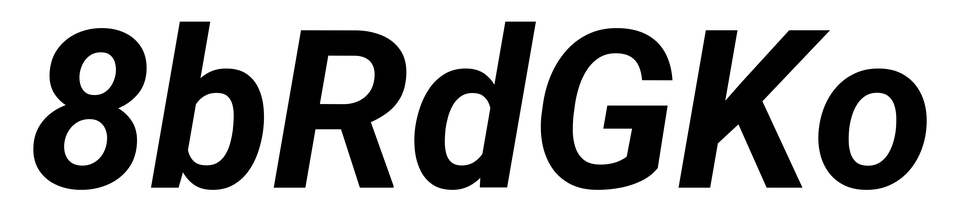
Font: Roboto-Italic_Bold_Italic